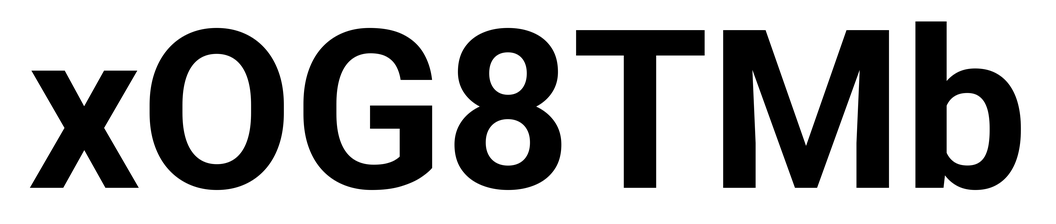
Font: Roboto_Bold